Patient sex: F
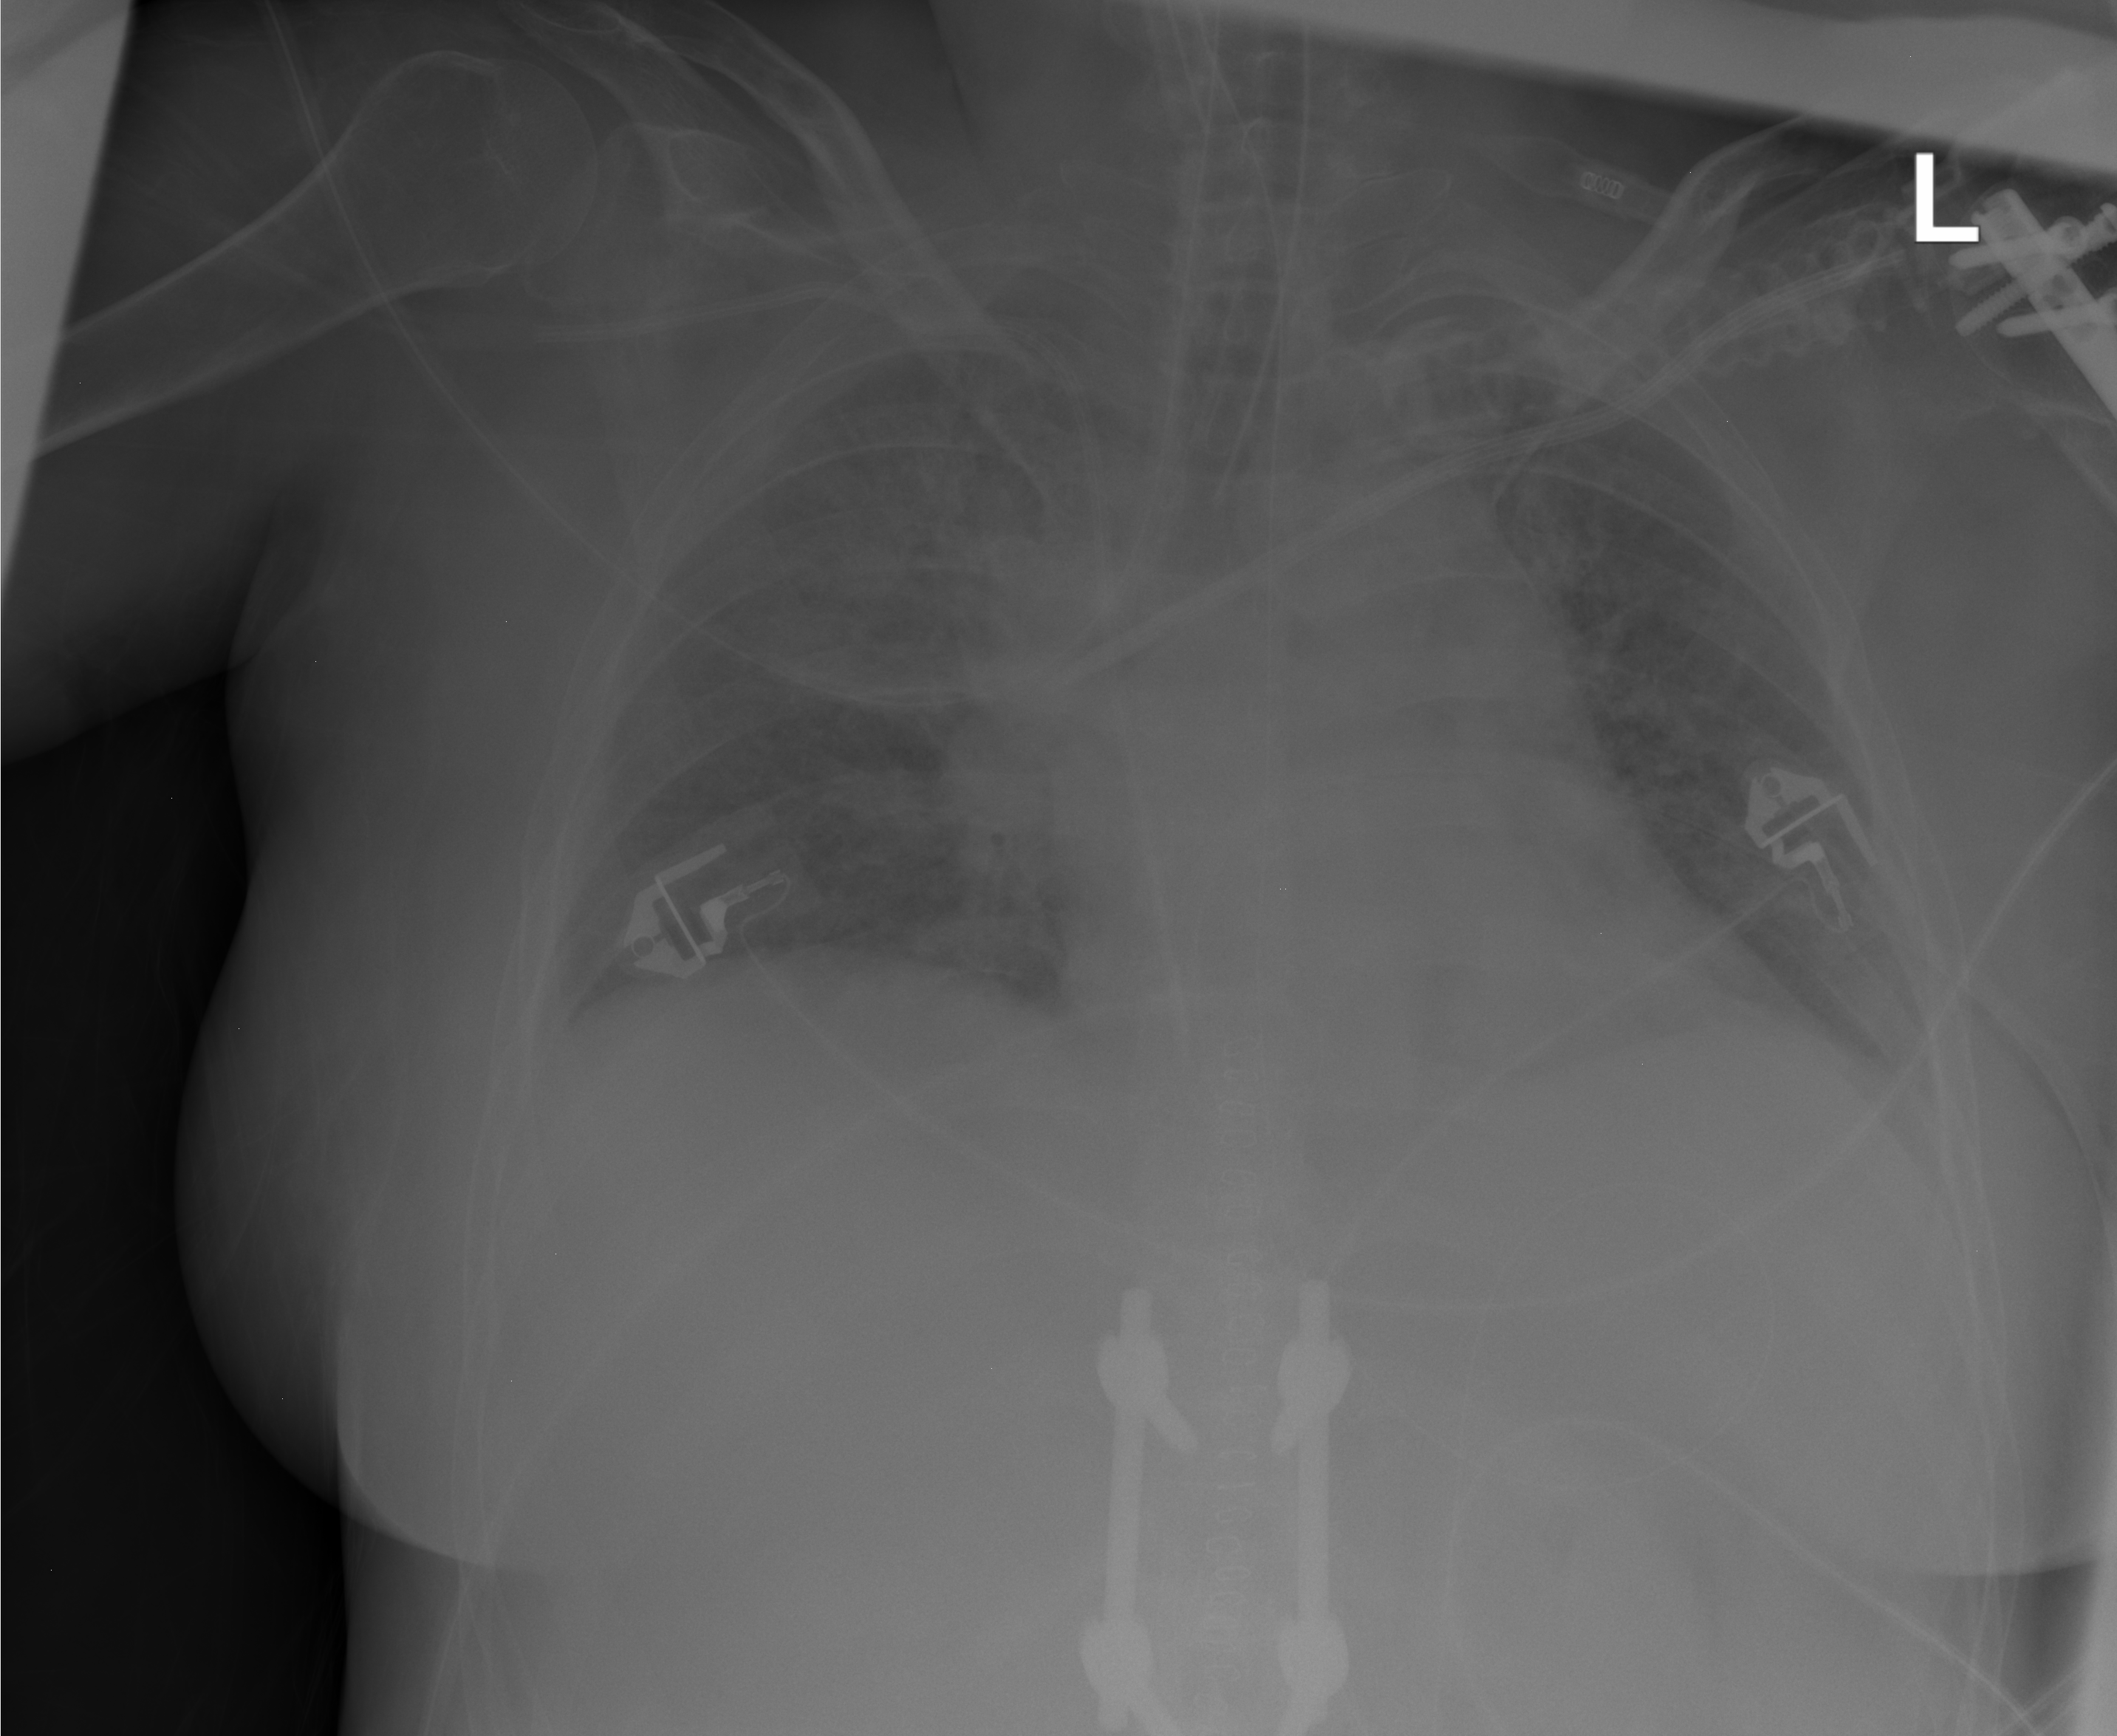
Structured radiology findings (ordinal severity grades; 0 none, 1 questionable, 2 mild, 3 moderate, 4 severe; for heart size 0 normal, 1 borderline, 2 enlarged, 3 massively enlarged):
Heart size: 0
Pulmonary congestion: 3
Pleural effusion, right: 0
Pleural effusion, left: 0
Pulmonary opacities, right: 3
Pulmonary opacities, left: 2
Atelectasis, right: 0
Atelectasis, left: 0